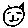
Label: cat